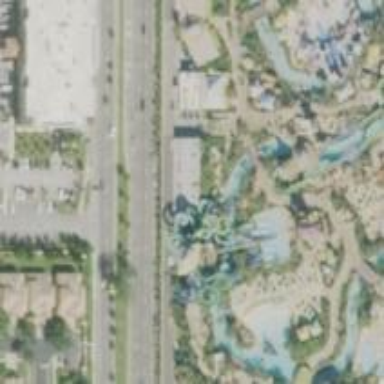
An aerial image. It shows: Bridge leading to water slide attraction.